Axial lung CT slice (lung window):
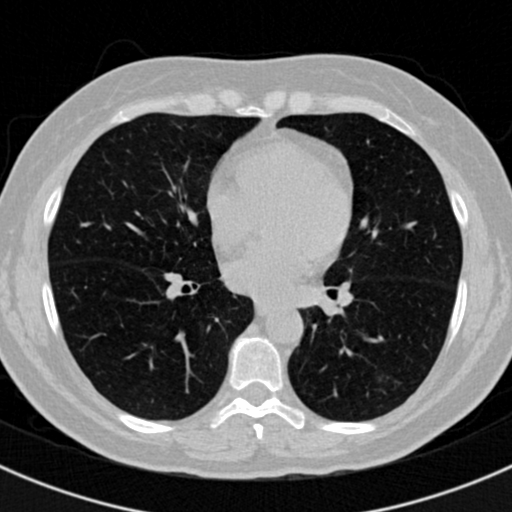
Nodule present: no